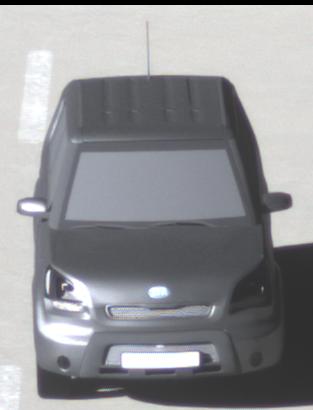
Make: KIA
Model: Soul 1.6
Detailed model: Soul (AM)
Model produced from: 2009/02
Model produced until: 2009/11
Doors: 5
Color: gray
Road condition: dry road
Daytime: morning or afternoon
Contrast: high contrast